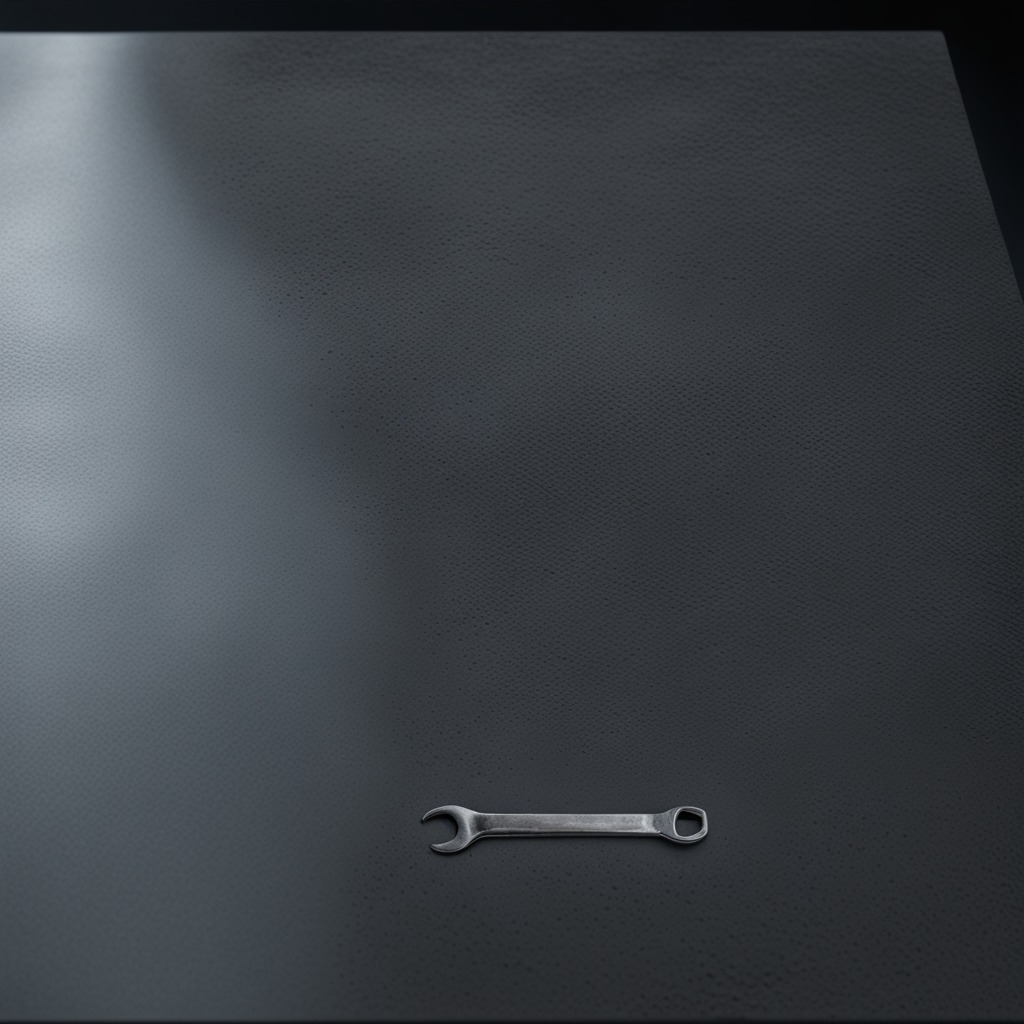
A wrench lies on the clean granite table inside a workshop at night dim ambient light soft shadows worn but